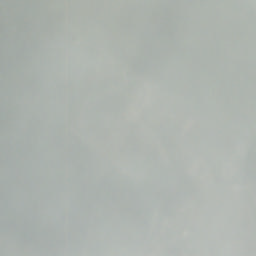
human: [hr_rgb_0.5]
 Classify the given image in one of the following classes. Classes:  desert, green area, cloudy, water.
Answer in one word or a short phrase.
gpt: cloudy